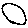
Label: circle